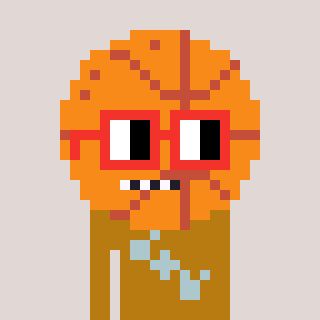
a pixel art character with square red glasses, a basketball-shaped head and a gold-colored body on a warm background